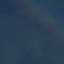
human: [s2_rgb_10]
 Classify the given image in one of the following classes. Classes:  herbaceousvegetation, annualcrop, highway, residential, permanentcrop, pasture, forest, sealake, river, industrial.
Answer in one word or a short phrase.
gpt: SeaLake